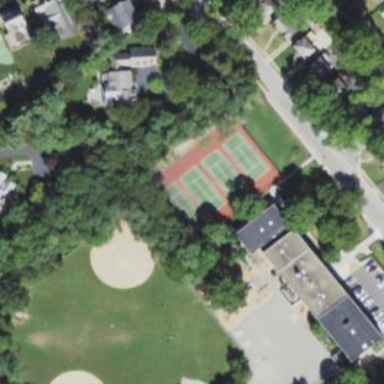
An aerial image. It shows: Tennis court in leisure pitch.